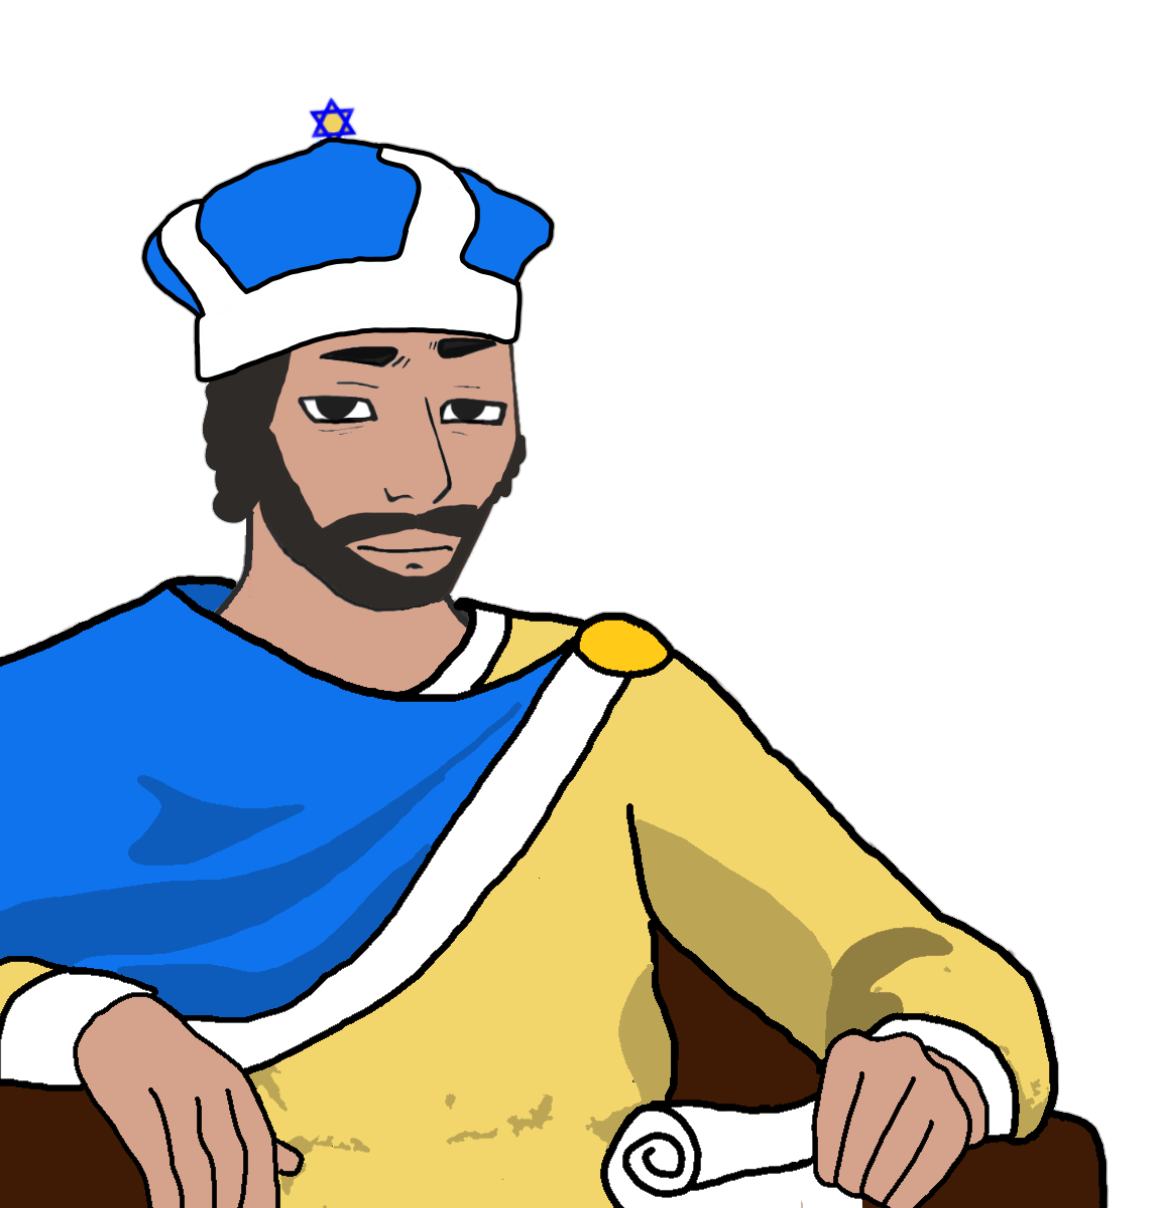
Label: 5_Twinkjak